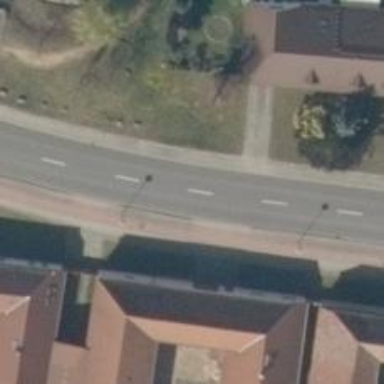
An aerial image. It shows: Asphalt road classified as primary highway.